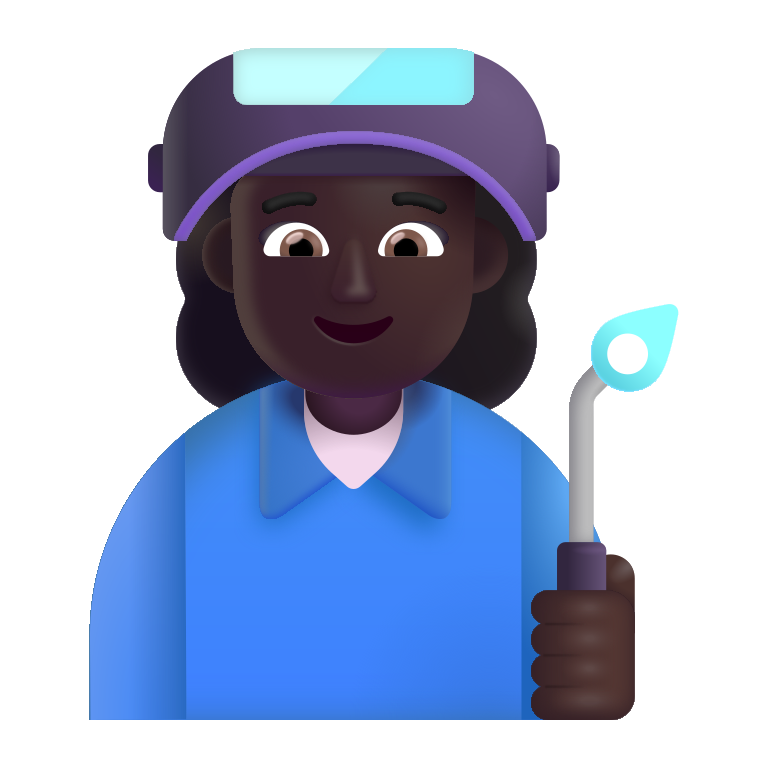
woman factory worker color dark